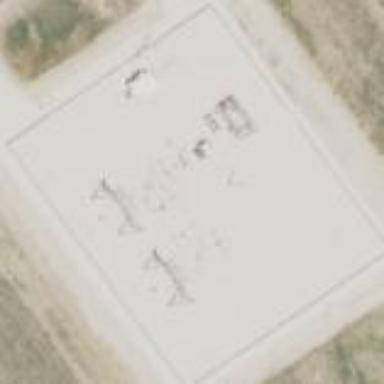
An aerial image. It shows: There is distribution substation enclosed by fence.